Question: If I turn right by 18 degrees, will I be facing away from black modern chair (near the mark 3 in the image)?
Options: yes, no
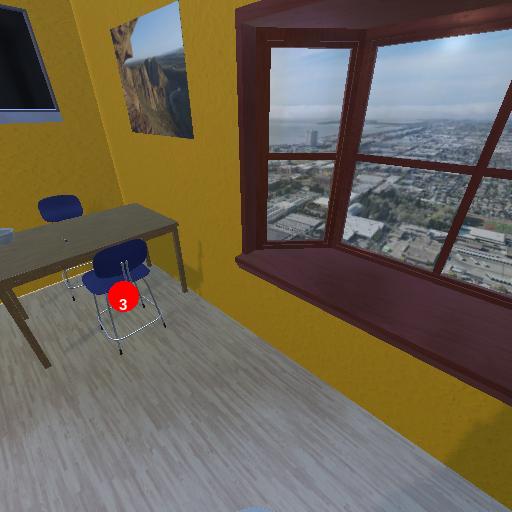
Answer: yes